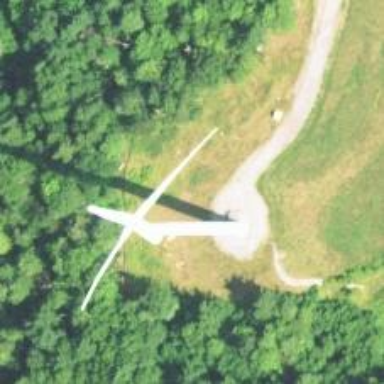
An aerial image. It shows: Wind turbine generator that utilizes wind as its source for generating electricity. It is of the horizontal axis type.